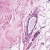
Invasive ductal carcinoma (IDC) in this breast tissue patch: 0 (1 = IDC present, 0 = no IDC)